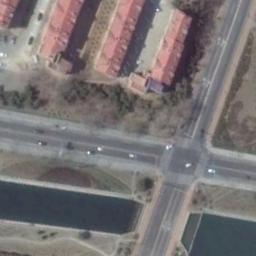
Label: intersection